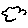
Label: cloud